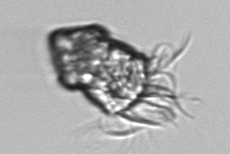
Label: Strombidium_inclinatum